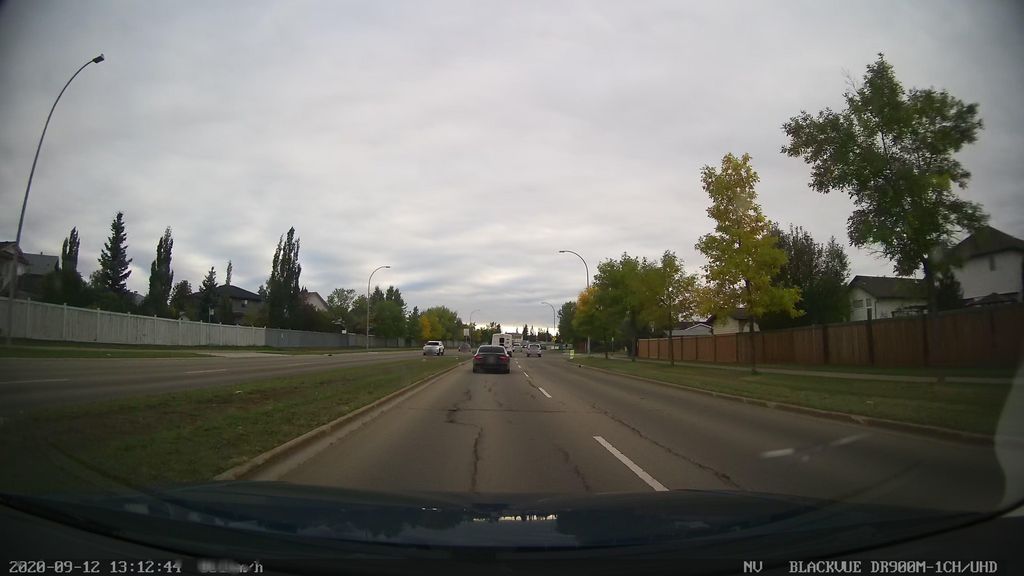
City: edmonton